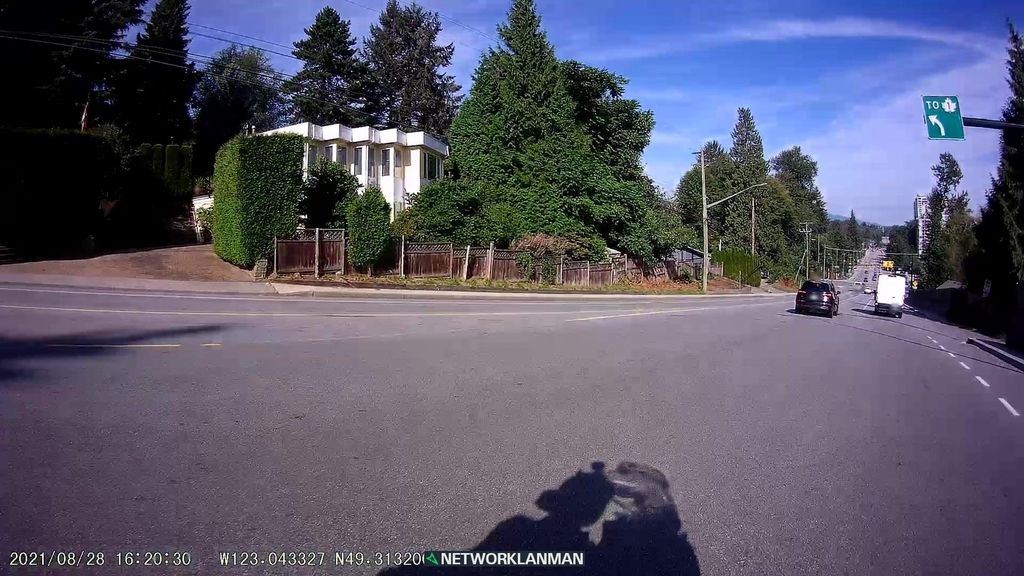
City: vancouver